Question: I have a text file which has the planets and their corresponding moons/satellites along with their orbital radius and period and I would like to use this to create an animation in 'quickdraw' similar to the one below:

The text file is as followed:
'''
RootObject: Sun
Object: Sun
Satellites: Mercury,Venus,Earth,Mars,Jupiter,Saturn,Uranus,Neptune,Ceres,Pluto,Haumea,Makemake,Eris
Radius: 20890260
Orbital Radius: 0
Object: Miranda
Orbital Radius: <PHONE>
Radius: 23500
Period: 1.413
Object: Ariel
Orbital Radius: <PHONE>
Radius: 60000
Period: 2.520379
Object: Umbriel
Orbital Radius: <PHONE>
Radius: 60000
Period: 4.144177
Object: Titania
Orbital Radius: <PHONE>
Radius: 75000
Period: 8.7058
Object: Oberon
Orbital Radius: 26235000
Radius: 75000
Period: 13.463
Object: Uranus
Orbital Radius: 453572956
Radius: <PHONE>
Period: 30799
Satellites: Puck,Miranda,Ariel,Umbriel,Titania,Oberon
Object: Neptune
Orbital Radius: 550000000
Radius: <PHONE>
Period: 60190
Satellites: Triton
Object: Triton
Orbital Radius: 40000000
Radius: 135300
Period: -5.8
Object: Mercury
Orbital Radius: 38001200
Period: 87.9691
Radius: 243900.7
Object: Venus
Orbital Radius: 57477000
Period: 224.698
Radius: 605100.8
Object: Earth
Orbital Radius: 77098290
Period: 365.256363004
Radius: 637100.0
Satellites: Moon
Object: Moon
Orbital Radius: <PHONE>
Radius: 173700.10
Period: 27.321582
Object: Mars
Orbital Radius: 106669000
Period: 686.971
Radius: 339600.2
Satellites: Phobos,Deimos
Object: Phobos
Orbital Radius: <PHONE>.6
Radius: 200000
Period: 0.31891023
Object: Deimos
Orbital Radius: <PHONE>
Period: 1.26244
Radius: 200000.2
Object: Jupiter
Orbital Radius: 210573600
Period: 4332.59
Radius: <PHONE>
Satellites: Io,Europa,Ganymede,Callisto
Object: Ceres
Orbital Radius: 130995855
Period: 1679.67
Radius: 48700
Object: Io
Orbital Radius: 22000000
Period: <PHONE>
Radius: 182100.3
Object: Europa
Orbital Radius: 36486200
Period: 3.551181
Radius: 156000.8
Object: Ganymede
Orbital Radius: 47160000
Period: 7.<PHONE>
Radius: 263400
Object: Callisto
Orbital Radius: 69700000
Period: 16.<PHONE>
Radius: 241000
Object: Saturn
Orbital Radius: 353572956
Period: 10759.22
Radius: <PHONE>
Satellites: Mimas,Enceladus,Tethys,Dione,Rhea,Titan,Iapetus
Object: Mimas
Orbital Radius: <PHONE>
Radius: 20600
Period: 0.9
Object: Enceladus
Orbital Radius: <PHONE>
Radius: 25000
Period: 1.4
Object: Tethys
Orbital Radius: <PHONE>
Radius: 50000
Period: 1.9
Object: Dione
Orbital Radius: <PHONE>
Radius: 56000
Period: 2.7
Object: Rhea
Orbital Radius: 24000000
Radius: 75000
Period: 4.5
Object: Titan
Orbital Radius: 50706000
Radius: 257600
Period: 15.945
Object: Iapetus
Radius: 75000
Orbital Radius: 72285891
Period: 79
'''
I've changed my original code (which was ridiculously longer) to this shorter one: (credit to sudo_O for all his awesome <URL>
'''
file = open("data1.txt","r")
def data(file):
d = {}
for line in file:
if line.strip() != '':
key,value = line.split(":")
if key == 'RootObject':
continue
if key == 'Object':
obj = value.strip()
d[obj]={}
else:
d[obj][key] = value.strip()
return d
planets = data(file)
print(planets)
'''
My biggest problem is that I don't know how to write code that imports the data from the file and utilizes it through 'recursion' to create an animation similar to the one shown. I keep getting told that the solution is quite simple and the code is actually surprisingly short but I have no idea how to do it and it's actually very frustrating.
Here is my code for a circle orbiting a circle but it seems too complicated...
'''
import math
print("circle",400,300,50)
print("flush false")
centreX=400
centreY=300
radius=100
angle=math.pi/2
while True:
print("color 0 0 0")
print("clear")
print("color 255 0 255")
print("circle",centreX,centreY,radius)
childX=math.sin(angle)*radius*1.5+centreX
childY=math.cos(angle)*radius*1.5+centreY
print("circle",childX,childY,radius/2)
print("refresh")
angle+=0.01
'''
code for scale:
'''
scale=250/max([dict[planets]["Orbital Radius"] for x in dict if "Orbital Radius" in dict[planets]])
'''
Code for orbiting planets:
'''
print("flush false")
scale=250/max([dict[planets]["Orbital Radius"] for x in dict if "Orbital Radius" in dict[planets]])
t=0
x=400
y=300
while True:
print("refresh")
print("colour 0 0 0")
print("clear")
print("colour 255 255 255")
print("fillcircle",x,y,dict['Sun']['Radius']*scale)
print("text ", ""Sun"",x+dict['Sun']['Radius']*scale,y)
r_earth=dict['Earth']['Orbital Radius']*scale;
print("circle",x,y,r_earth)
r_X=x+math.sin(t*2*math.pi/dict['Earth']['Period'])*r_earth
r_Y=y+math.cos(t*2*math.pi/dict['Earth']['Period'])*r_earth
print("fillcircle",r_X,r_Y,dict['Earth']['Radius']*scale)
print("text ", ""Earth"",r_X+dict['Earth']['Radius']*scale,r_Y)
t+=0.02
'''
this code does not work very well however and as a beginner, I am at my limits for this problem...
last ditch effort !! would this could work?
'''
print("flush false")
scale = 250/max([dict[planets]["Orbital Radius"] for x in dict if "Orbital Radius" in dict[planets]])
t = 0
x = 400
y = 300
print("fillcircle",400,300,dict['Sun']['Radius']*scale)
print("text ", ""Sun"",x+dict['Sun']['Radius']*scale,y)
while True:
r_new = dict['Object']['Orbital Radius']*scale
print("circle",x,y,r_new)
r_X = x + math.sin(t*2*math.pi/dict['Object']['Period'])*r_new
r_Y = y + math.cos(t*2*math.pi/dict['Object']['Period'])*r_new
print("fillcircle",r_X,r_Y,dict['Object']['Radius']*scale)
print("text ",Object,r_X+dict['Object']['Radius']*scale,r_Y)
t += 0.02
if planets['Object']['Satellites'] = 0
return
else:
r_sat = dict['Object']['Satellites']['Orbital Radius']*scale
print("circle",x,y,r_sat)
r_satX = x + math.sin(t*2*math.pi/dict['Object']['Satellites']['Period'])*r_sat
r_satY = y + math.cos(t*2*math.pi/dict['Object']['Satellites']['Period'])*r_sat
print("fillcircle",r_satX,r_satY,dict['Object']['Satellites']['Radius']*scale)
print("text ",['Object']['Satellites'],r_satX+dict['Object']['Satellites']['Radius']*scale,r_satY)
t += 0.02
'''
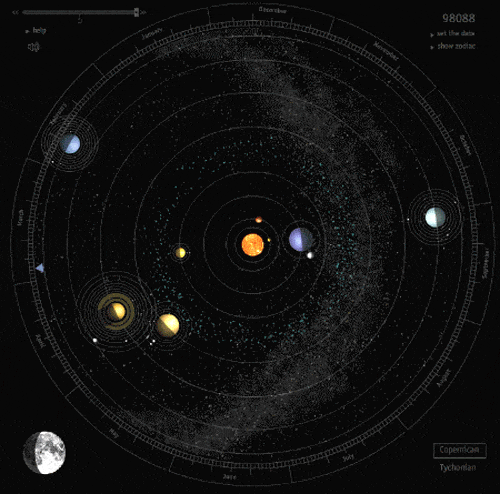
Answer: - a recursive function is one that calls itself! A simple example of this is a countdown function such as:
'''
def countdown(n):
# counting down the recursive way!
if n > 0:
print n
countdown(n-1)
else:
return
'''
Calling 'countdown(10)' will print '10, 9, 8,.., 2, 1'.
You can see that 'countdown' is passed a number 'n' and all it does is prints that number and then calls itself but passing 'n-1' this time. Only once 'n=0' is passed will it not have anything left to do so each recursive call is returned. For your dictionary of dictionaries case a 'recursive' printing approach would be:
1. Pass the whole library to the printing routine.
2. Print the first dictionary.
3. Recursively call itself and pass the library minus the first dictionary.
4. Return when the library has no more dictionaries to print.
Something like this:
'''
def recursive_print(dic):
if len(dic) > 0: # If dictionaries in library > 0
print dic.keys()[0] # Print the key i.e Earth
print dic[dic.keys()[0]] # Print the dictionary value for i.e Earth
dic.popitem() # Remove the Earth dictionary from library
recursive_print(dic) # Recursive call
else:
return # Printed all, return up the stack.
planets = data(file)
recursive_print(planets)
'''
The next step would be instead of printing the dictionaries in there current format you would do some calculations/conversion so the output is valid 'quickdraw' input, like the code you have already for printing circles using 'quickdraw'.
You will need to worry about the scale, to ensure all objects fit on the drawing surface find the celestial body with the largest 'Orbital Radius' and use that to calculate the scale.
Using list comprehension similar to your code we can find the largest value:
'''
max([planet[key]['Orbital Radius'] for key in planet])
>>> <PHONE>
scale = gridsize/max([planet[key]['Orbital Radius'] for key in planet])
'''